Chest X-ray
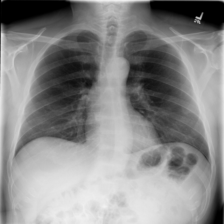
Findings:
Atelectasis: negative
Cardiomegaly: negative
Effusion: negative
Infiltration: negative
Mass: negative
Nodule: negative
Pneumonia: negative
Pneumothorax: negative
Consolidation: negative
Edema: negative
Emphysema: negative
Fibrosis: negative
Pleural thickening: negative
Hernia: negative